Question:
I'm trying to write JQuery to remove all divisions with class 'item ui-draggable...' based on the value of the highlighted element. For instance check if the value is less than 100, and if true, remove the division.
I have no idea how to do this, however. The structure of all the divisions are the same. The relevant number will always be contained in the 6th sub-element of the division to be removed.
so in pseudo-code I want to write this:
'''
$(document).ready(function(){
for each division of class .item ui-draggable... {
if (value of relevant number < 100) {
.remove(division);
}
}
});
'''
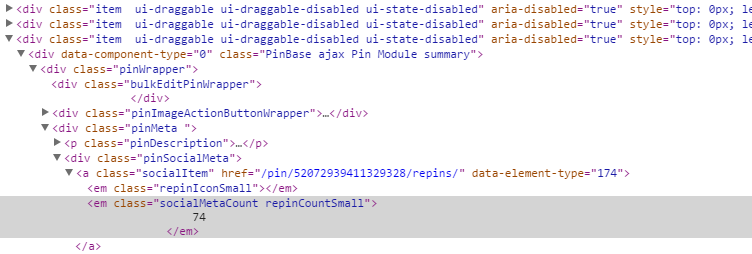
Answer: Try this:
'''
$(document).ready(function(){
$('.item.ui-draggable').each(function(){
var val = parseInt($(this).find('.socialMetaCount').text(),10);
if (val < 100) {
$(this).remove();
}
})
});
'''